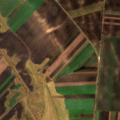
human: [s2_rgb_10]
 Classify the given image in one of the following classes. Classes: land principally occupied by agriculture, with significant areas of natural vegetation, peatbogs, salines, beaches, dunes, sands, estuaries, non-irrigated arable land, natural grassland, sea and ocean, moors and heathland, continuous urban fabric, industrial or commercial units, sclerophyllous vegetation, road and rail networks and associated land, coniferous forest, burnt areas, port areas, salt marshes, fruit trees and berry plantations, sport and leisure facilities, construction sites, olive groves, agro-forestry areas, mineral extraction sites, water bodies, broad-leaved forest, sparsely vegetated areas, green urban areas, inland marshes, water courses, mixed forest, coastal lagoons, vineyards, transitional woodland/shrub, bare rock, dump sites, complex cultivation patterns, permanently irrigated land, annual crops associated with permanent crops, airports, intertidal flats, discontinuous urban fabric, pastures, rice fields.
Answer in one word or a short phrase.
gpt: non-irrigated arable land, pastures, natural grassland